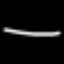
Label: line